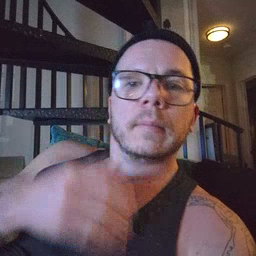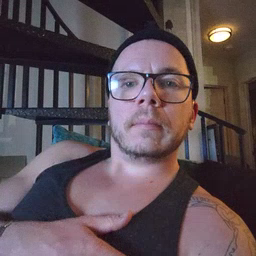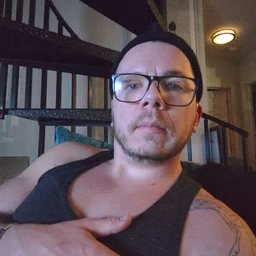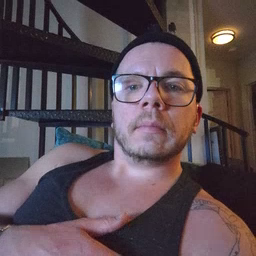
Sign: bee